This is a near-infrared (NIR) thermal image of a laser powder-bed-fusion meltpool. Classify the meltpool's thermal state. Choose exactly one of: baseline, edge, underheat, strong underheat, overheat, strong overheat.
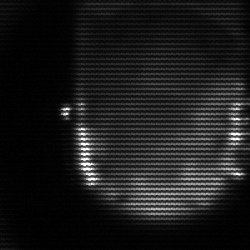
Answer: baseline